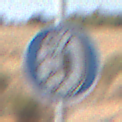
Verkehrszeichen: SchneekettenVorgeschrieben
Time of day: Midday
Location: Outdoor (Nature)
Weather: PartlyCloudy
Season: NotSpecified
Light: Natural